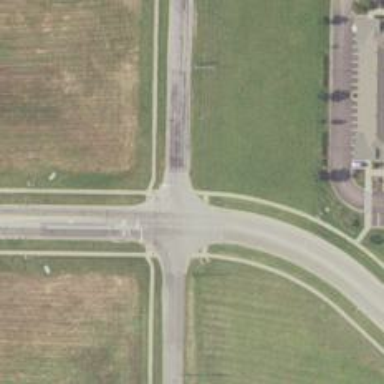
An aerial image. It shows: Solid crossing edge road marking.